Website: apple
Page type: billing-address
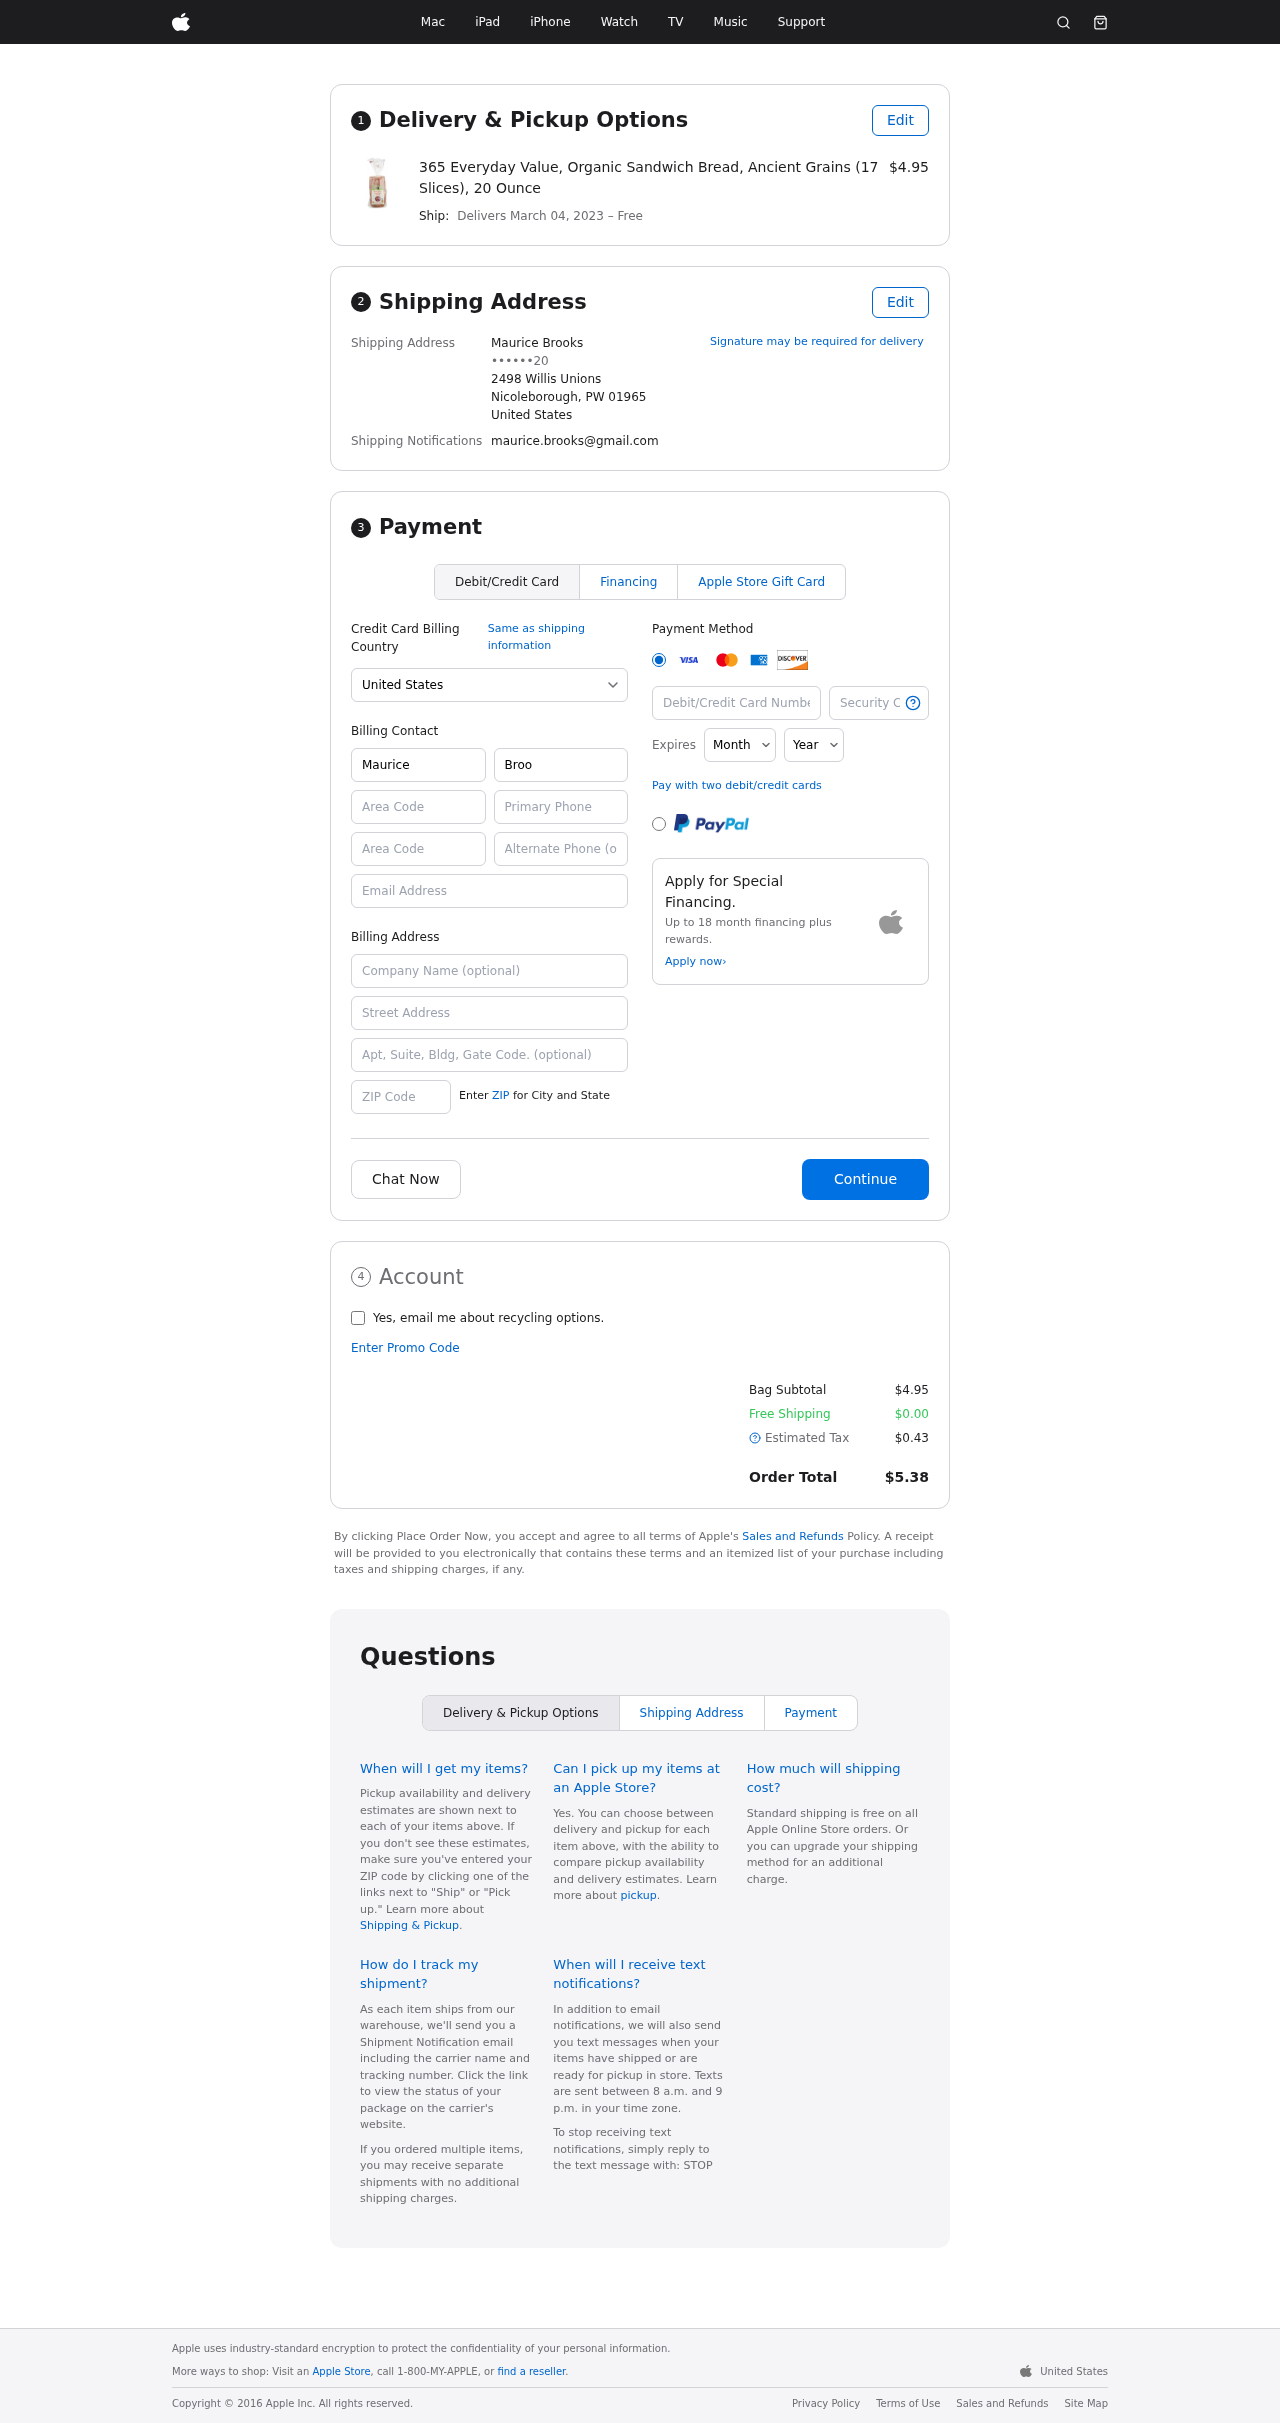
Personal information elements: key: PII_CARD_CVV
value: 7337
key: PII_CARD_EXPIRY_MONTH
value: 08
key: PII_CARD_EXPIRY_YEAR
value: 29
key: PII_CARD_NUMBER
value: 3746 6874 9255 545
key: PII_CITY_STATE_ZIP
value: Nicoleborough, PW 01965
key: PII_COUNTRY
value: United States
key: PII_EMAIL
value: maurice.brooks@gmail.com
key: PII_FULLNAME
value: Maurice Brooks
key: PII_STREET
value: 2498 Willis Unions
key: PII_PHONE_MASKED
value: ••••••20
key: PII_BILLING_FIRSTNAME
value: Maurice
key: PII_BILLING_LASTNAME
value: Brooks
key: PII_BILLING_PHONE_AREA
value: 460
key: PII_BILLING_PHONE
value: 4607174220
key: PII_BILLING_PHONE_ALT_AREA
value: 492
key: PII_BILLING_PHONE_ALT
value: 4925119179
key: PII_BILLING_EMAIL
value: maurice.brooks@gmail.com
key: PII_BILLING_STREET
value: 2498 Willis Unions
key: PII_BILLING_POSTCODE
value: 01965
Product elements: key: PRODUCT1_NAME
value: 365 Everyday Value, Organic Sandwich Bread, Ancient Grains (17 Slices), 20 Ounce
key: PRODUCT1_PRICE
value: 4.95
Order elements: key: ORDER_DELIVERY_DATE
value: March 04, 2023
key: ORDER_SUBTOTAL
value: $4.95
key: ORDER_SHIPPING_COST
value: $0.00
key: ORDER_TAX
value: $0.43
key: ORDER_TOTAL
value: $5.38